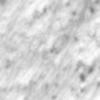
Label: no_change